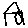
Label: house